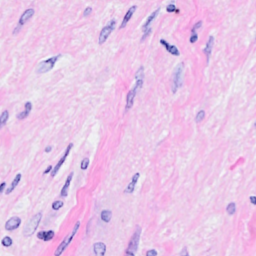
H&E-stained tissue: Breast